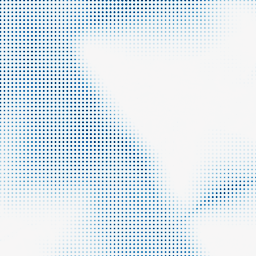
Category: morphological
Decomposition family: morphological
Decomposition parameters: operation: closing
size: 100
Upsampling method: sinc_blackman
Upsampling parameters: scale: 8
kernel_size: 4
Upsampling scale: 8